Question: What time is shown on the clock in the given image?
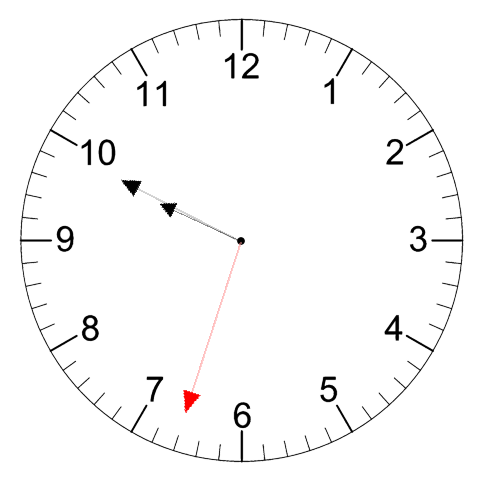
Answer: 09:49:33